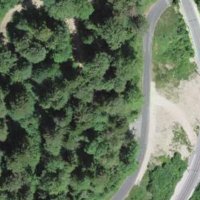
EUNIS habitat code: 44
Species observed at this site:
Neottia nidus-avis